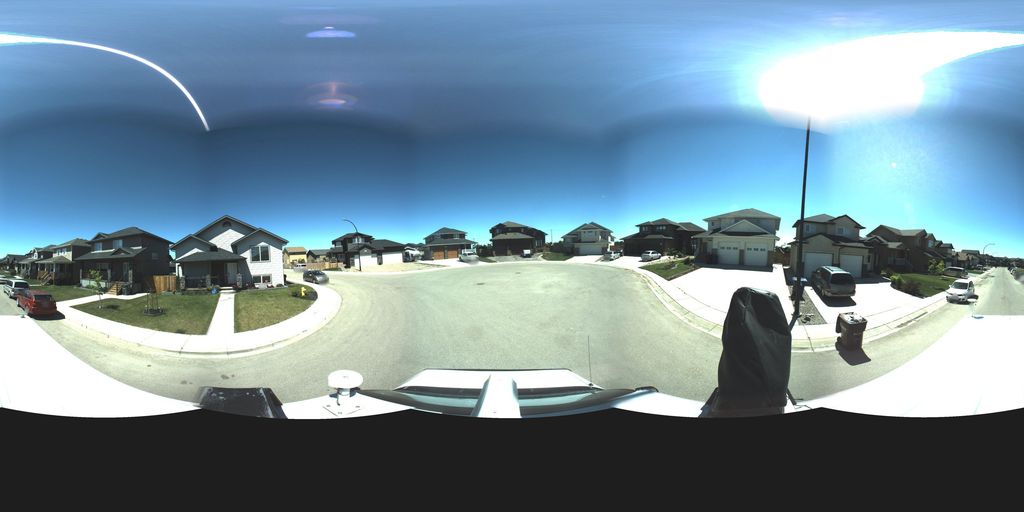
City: saskatoon